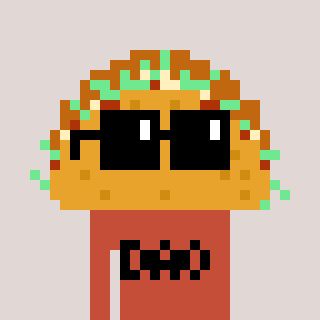
a pixel art character with square black sunglasses, a taco-shaped head and a rust-colored body on a warm background